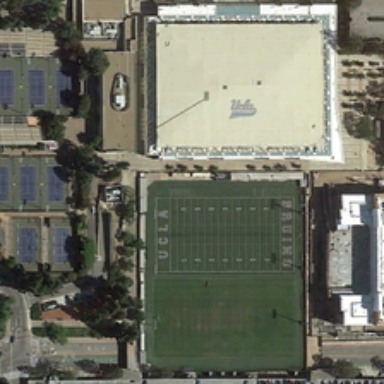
Eight tennis courts and a football field is in a school with several buildings and green trees .